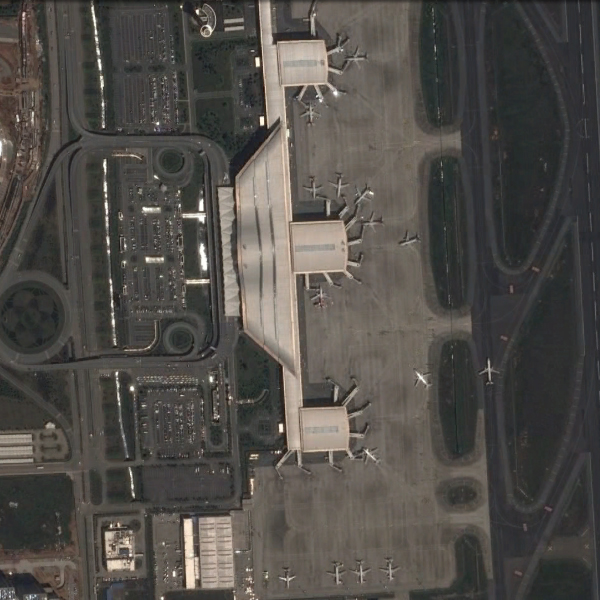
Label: Airport